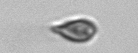
Label: Cryptophyta